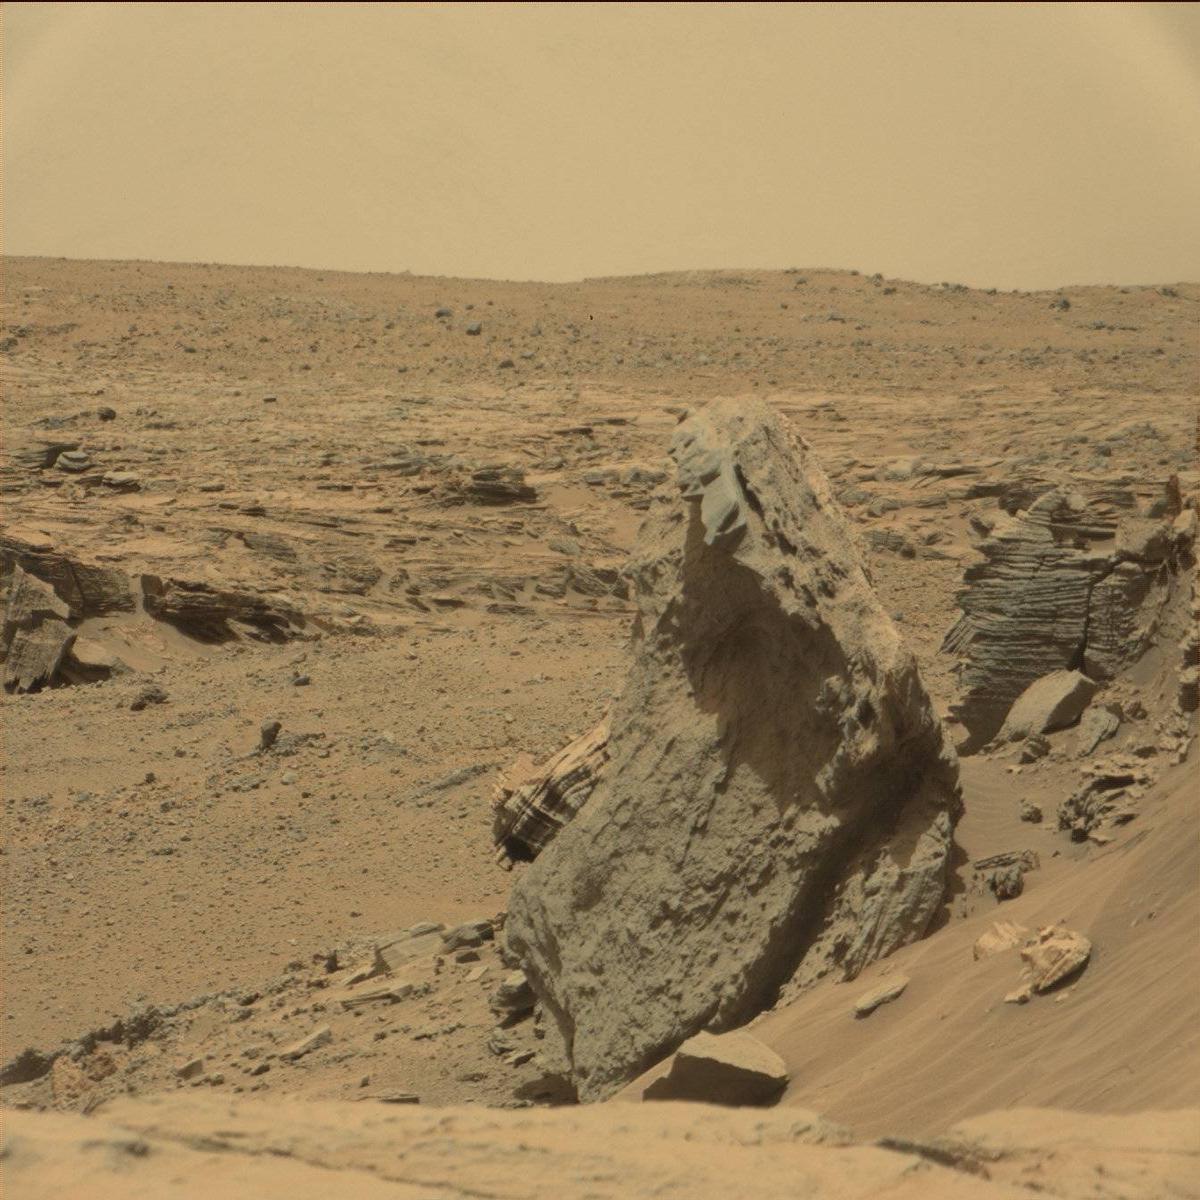
Terrain classes present: Bedrock, Ridge, Sand / Soil